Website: bh-photo
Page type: address-validator
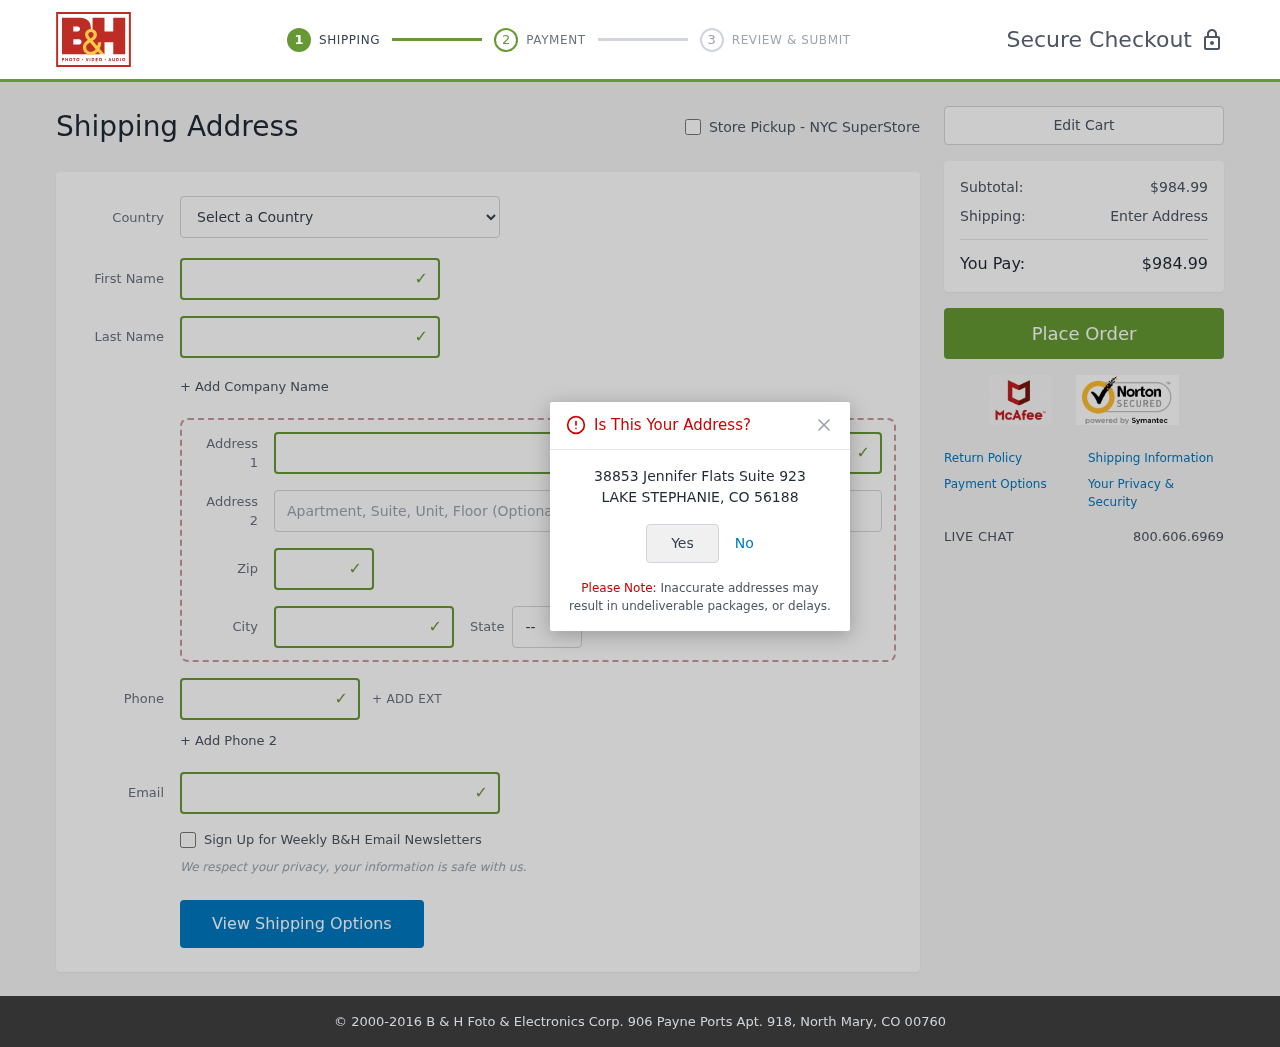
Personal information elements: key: PII_CITY
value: Lake Stephanie
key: PII_COUNTRY
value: United States
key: PII_EMAIL
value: danderson@hotmail.com
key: PII_FIRSTNAME
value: David
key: PII_LASTNAME
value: Anderson
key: PII_PHONE
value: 9995444412
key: PII_POSTCODE
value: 56188
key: PII_STATE_ABBR
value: CO
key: PII_STREET
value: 38853 Jennifer Flats Suite 923
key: PII_STREET2
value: Apt. 712
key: PII_CITY_CONFIRM
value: LAKE STEPHANIE
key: PII_POSTCODE_FULL
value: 56188
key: PII_POSTCODE_NUMERIC
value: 56188
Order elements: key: ORDER_SUBTOTAL
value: $984.99
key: ORDER_TOTAL
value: $984.99